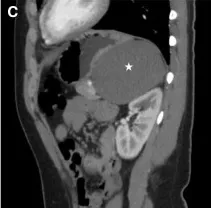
Sagittal. Post-contrast CT images showing a left retroperitoneal suprarenal cyst (star) pushing the left kidney posteroinferiorly.
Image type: radiology (ct)